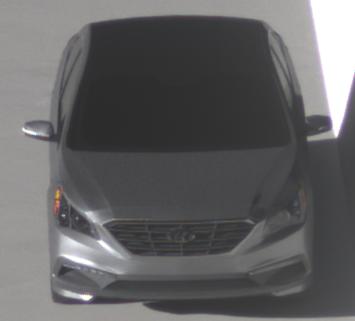
Make: Hyundai
Model: Sonata
Detailed model: Gen. 7
Model produced from: 2015
Model produced until: 2017
Doors: 4
Color: gray
Road condition: wet road
Daytime: morning or afternoon
Contrast: high contrast